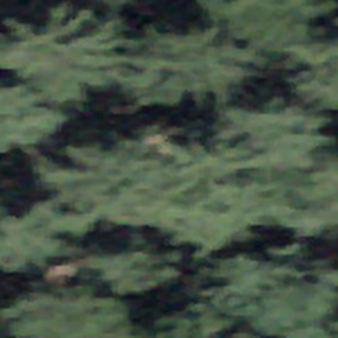
Label: other